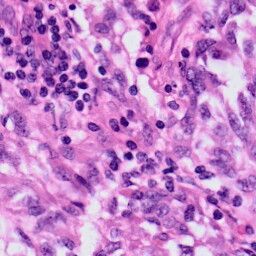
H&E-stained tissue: Skin